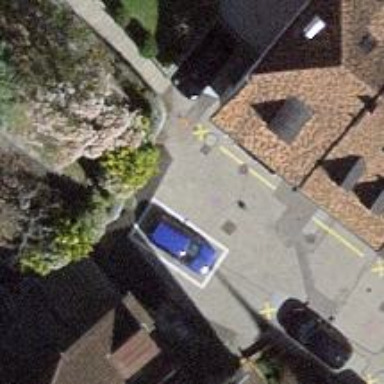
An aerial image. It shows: Set of steps on the road.